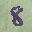
Label: 8